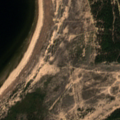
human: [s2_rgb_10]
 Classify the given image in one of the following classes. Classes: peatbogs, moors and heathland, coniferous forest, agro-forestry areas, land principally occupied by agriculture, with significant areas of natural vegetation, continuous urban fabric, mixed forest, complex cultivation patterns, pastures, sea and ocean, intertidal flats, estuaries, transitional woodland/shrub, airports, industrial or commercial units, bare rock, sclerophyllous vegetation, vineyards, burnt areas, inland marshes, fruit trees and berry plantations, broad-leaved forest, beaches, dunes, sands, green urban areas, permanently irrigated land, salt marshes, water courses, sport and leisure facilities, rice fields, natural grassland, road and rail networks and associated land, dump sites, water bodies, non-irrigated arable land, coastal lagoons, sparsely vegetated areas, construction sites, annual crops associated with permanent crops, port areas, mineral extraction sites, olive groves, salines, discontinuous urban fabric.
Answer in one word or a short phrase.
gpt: coniferous forest, transitional woodland/shrub, sea and ocean